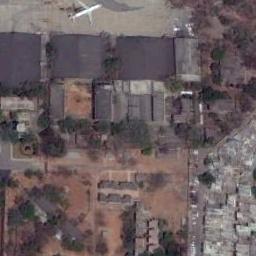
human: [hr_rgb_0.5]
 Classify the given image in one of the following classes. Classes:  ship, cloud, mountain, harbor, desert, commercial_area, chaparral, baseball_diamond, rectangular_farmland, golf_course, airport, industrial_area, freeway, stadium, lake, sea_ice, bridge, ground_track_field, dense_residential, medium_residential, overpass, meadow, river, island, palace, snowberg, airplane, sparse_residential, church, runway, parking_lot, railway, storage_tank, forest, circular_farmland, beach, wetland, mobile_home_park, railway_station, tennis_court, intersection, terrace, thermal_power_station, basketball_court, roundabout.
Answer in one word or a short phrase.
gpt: airplane